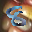
Label: 8